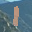
Label: 1